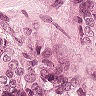
Metastatic tissue present: yes